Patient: sex M, age 31
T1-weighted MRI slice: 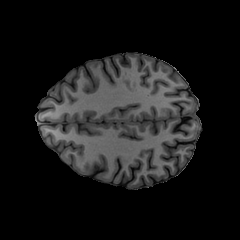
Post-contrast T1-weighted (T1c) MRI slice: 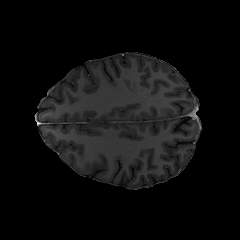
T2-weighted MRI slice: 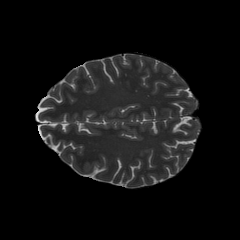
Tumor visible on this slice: no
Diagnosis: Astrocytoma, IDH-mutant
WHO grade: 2